Field crop: maize
Growth stage: 2
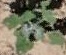
Species: chenopodium